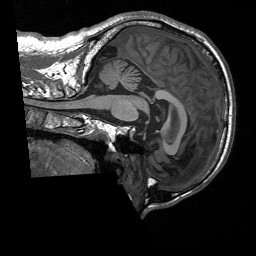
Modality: T1w
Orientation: sagittal
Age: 65
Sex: male
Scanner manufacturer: siemens
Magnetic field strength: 3 T
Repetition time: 2.4 s
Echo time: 0.00226 s